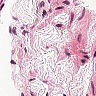
Metastatic tissue present: no